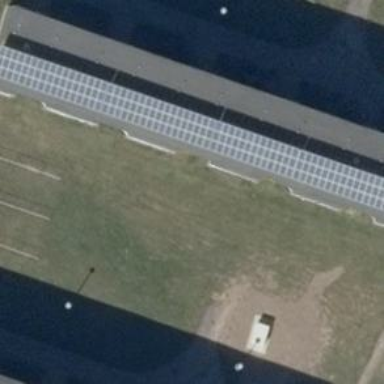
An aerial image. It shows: Solar photovoltaic panel generator producing electricity as small installation.